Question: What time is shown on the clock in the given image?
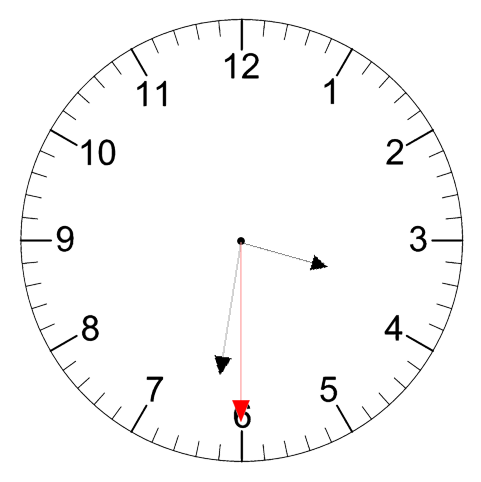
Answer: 03:31:30